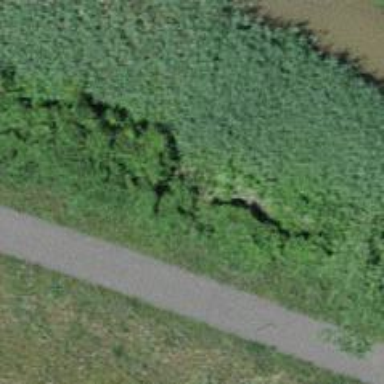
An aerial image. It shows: Bird hide located in leisure land area.